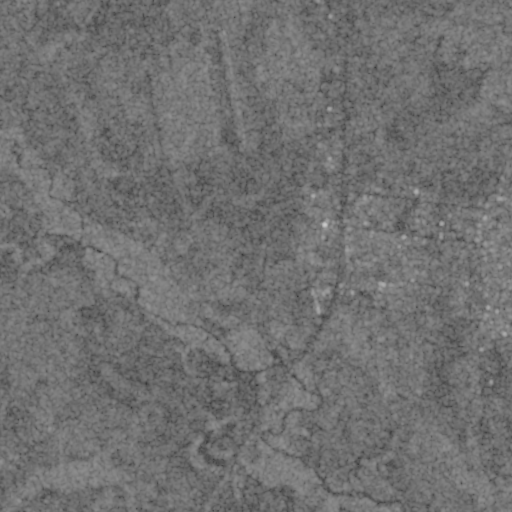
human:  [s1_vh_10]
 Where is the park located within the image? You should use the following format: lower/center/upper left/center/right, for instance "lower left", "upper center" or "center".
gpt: The park is located in the lower right of the image.
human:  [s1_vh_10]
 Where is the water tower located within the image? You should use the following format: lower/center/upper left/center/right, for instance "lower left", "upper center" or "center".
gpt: The water tower is located in the center right of the image.
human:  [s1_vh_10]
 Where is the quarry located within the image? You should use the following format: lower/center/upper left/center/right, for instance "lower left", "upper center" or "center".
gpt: There is no quarry in the image.

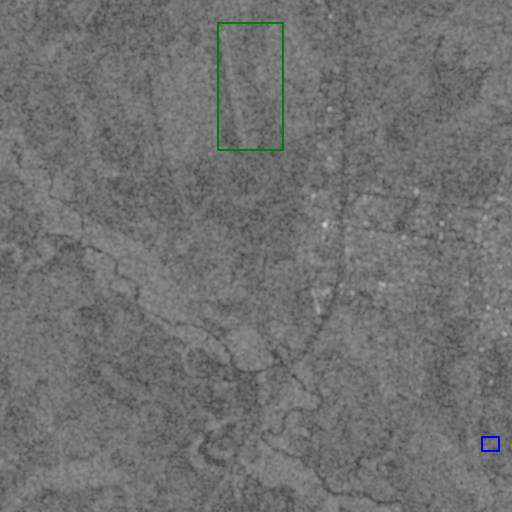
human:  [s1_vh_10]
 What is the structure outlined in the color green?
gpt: The structure outlined in green is a crop field.
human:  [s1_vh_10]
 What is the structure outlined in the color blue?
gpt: The structure outlined in blue is a park.
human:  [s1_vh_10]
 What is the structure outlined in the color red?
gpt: There is no red outline.